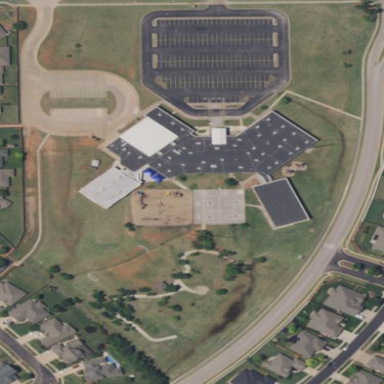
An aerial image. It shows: School.